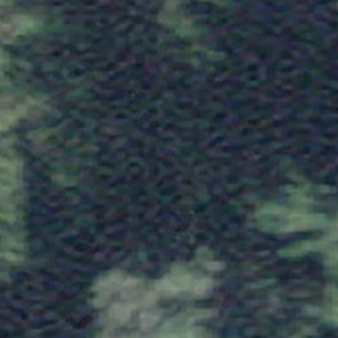
Label: other